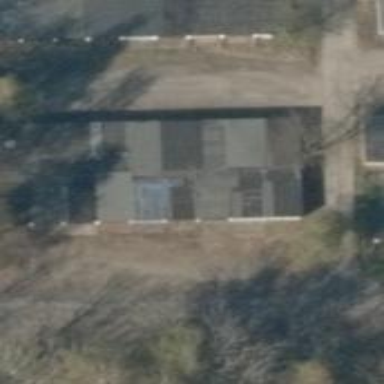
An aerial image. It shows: Group of garages.